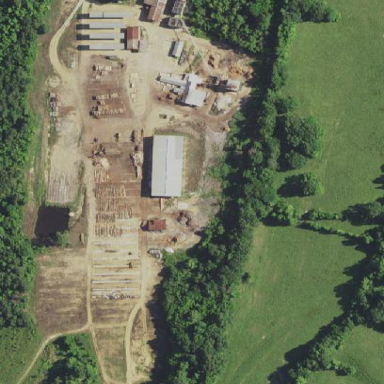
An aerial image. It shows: Industrial area with sawmill. The works are man-made structure.